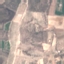
Label: PermanentCrop